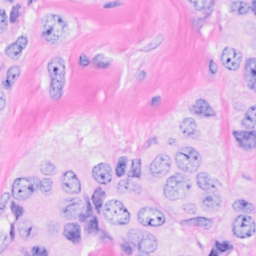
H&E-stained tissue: Breast